Aerial crown-view tile of a tropical tree (Barro Colorado Island, Panama), acquired 20241216:
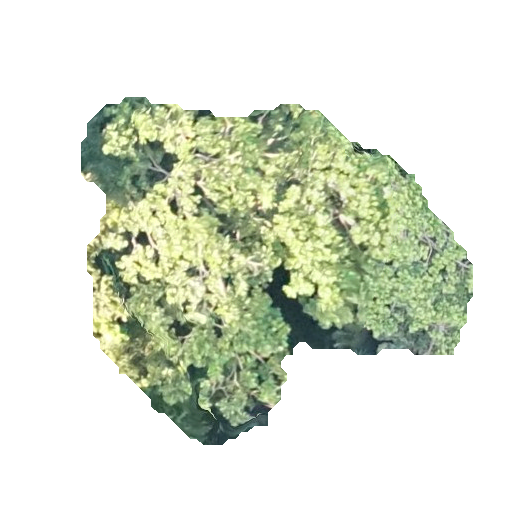
Species: Simarouba amara
GBIF accepted scientific name: Simarouba amara
Crown area: 132.539 m²